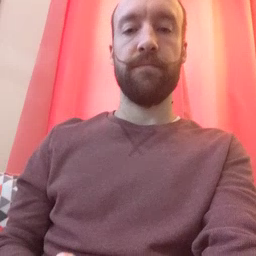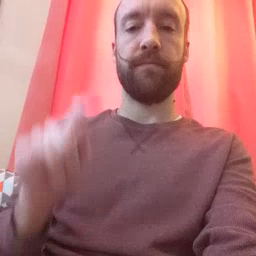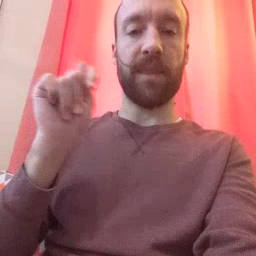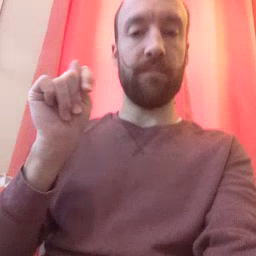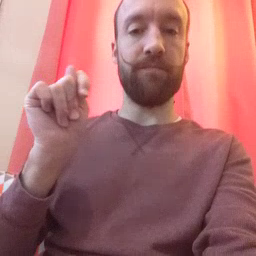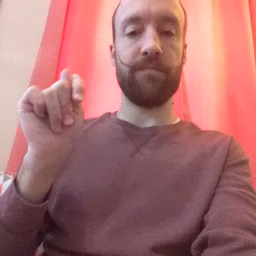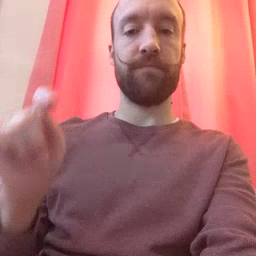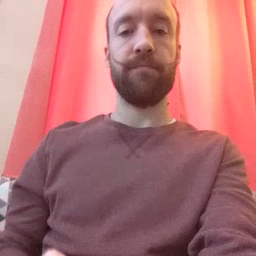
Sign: potty